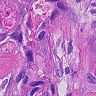
Metastatic tissue present: yes